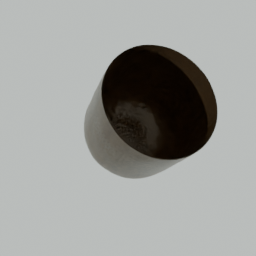
Label: decoration